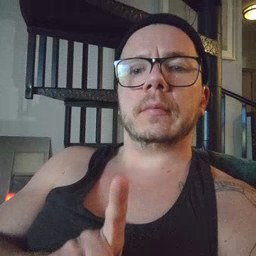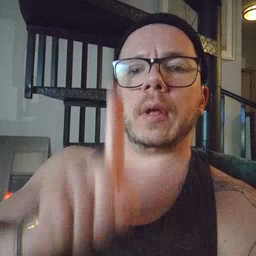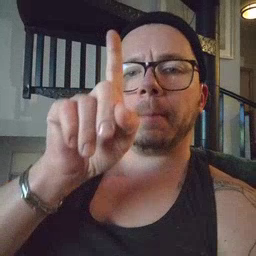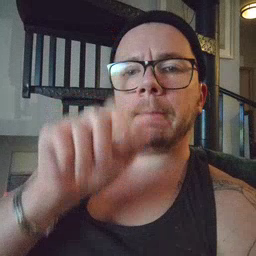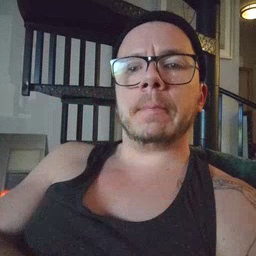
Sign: up